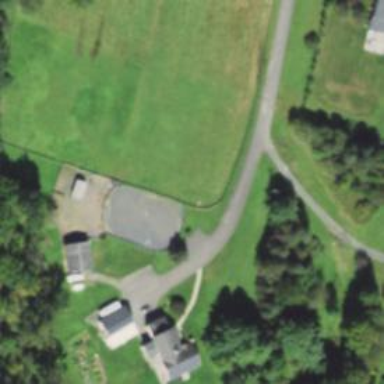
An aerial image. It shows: Driveway.